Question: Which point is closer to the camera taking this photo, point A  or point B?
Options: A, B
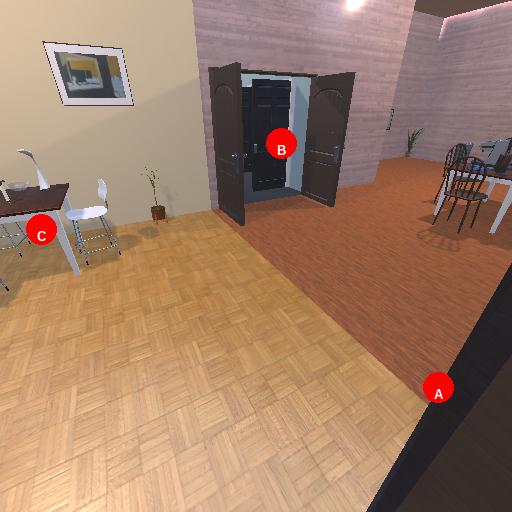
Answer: A